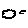
Label: cloud